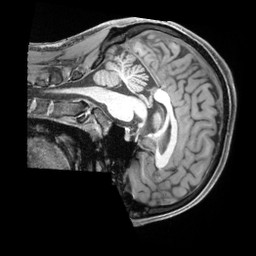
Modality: T1w
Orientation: sagittal
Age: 26
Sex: male
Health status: ill
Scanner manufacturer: siemens
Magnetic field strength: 3 T
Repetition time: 2.2 s
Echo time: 0.00218 s